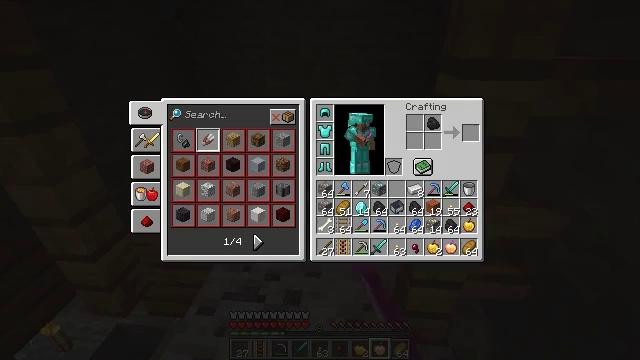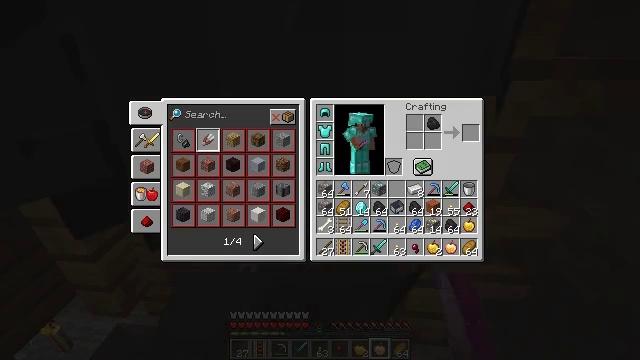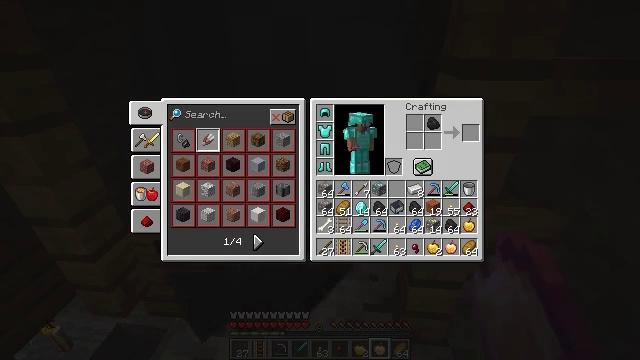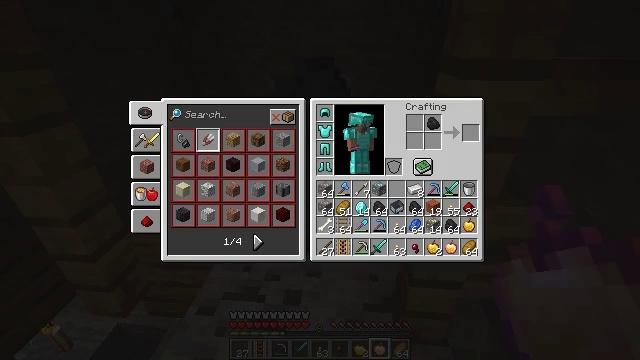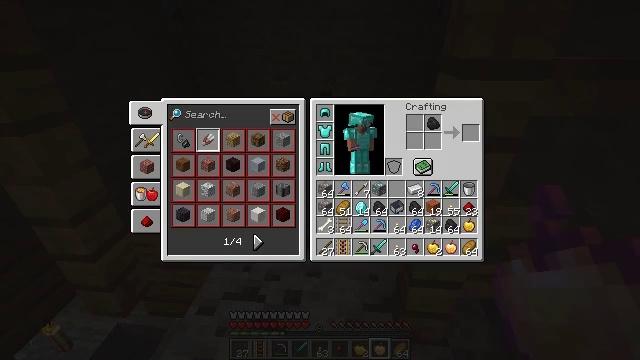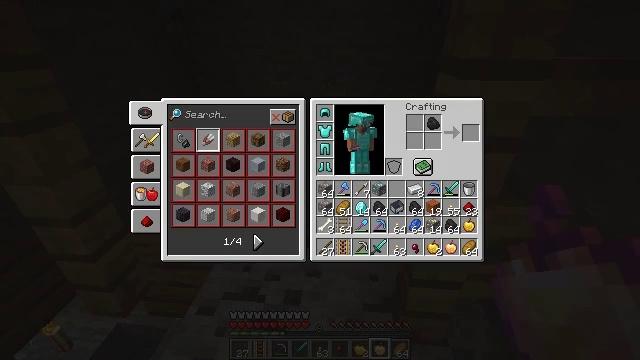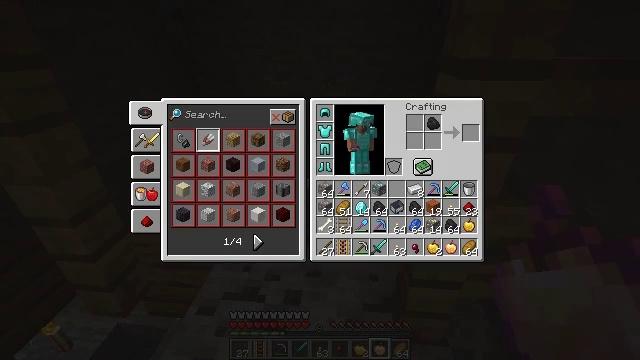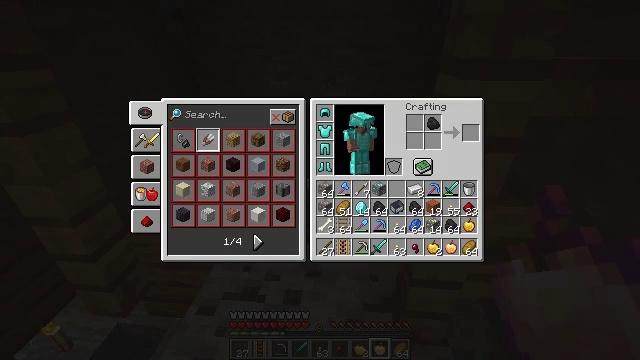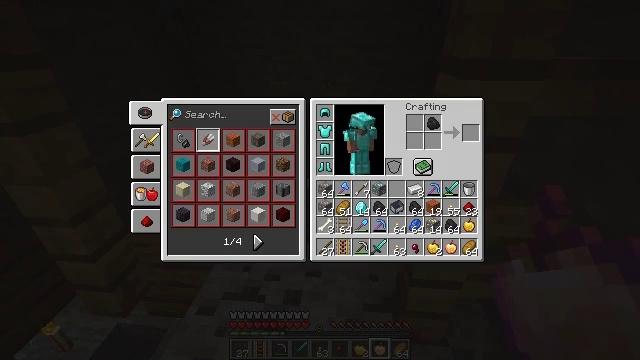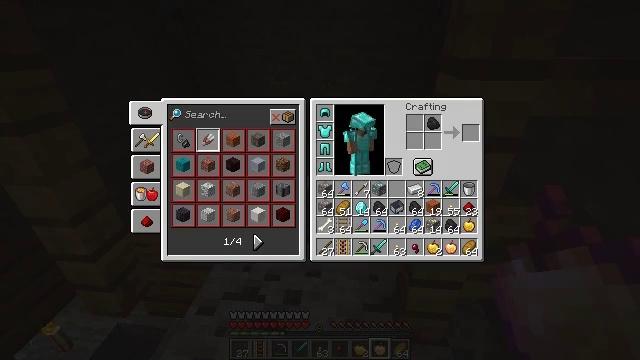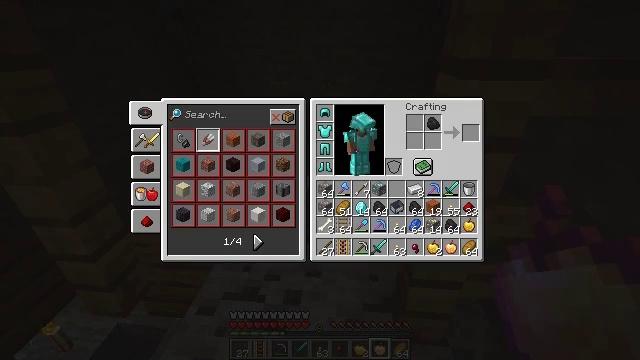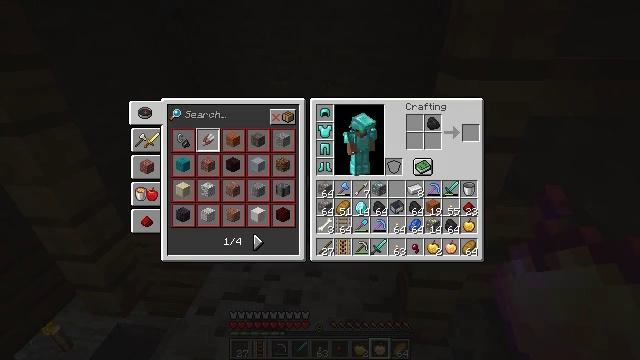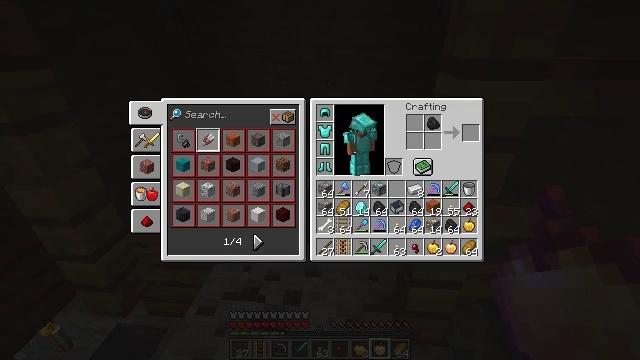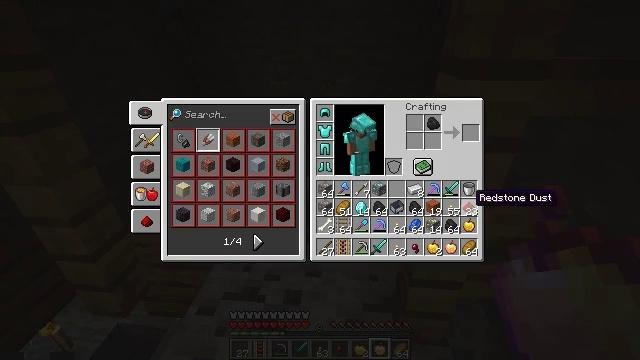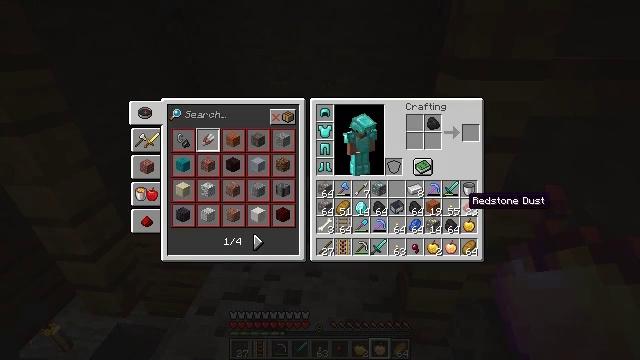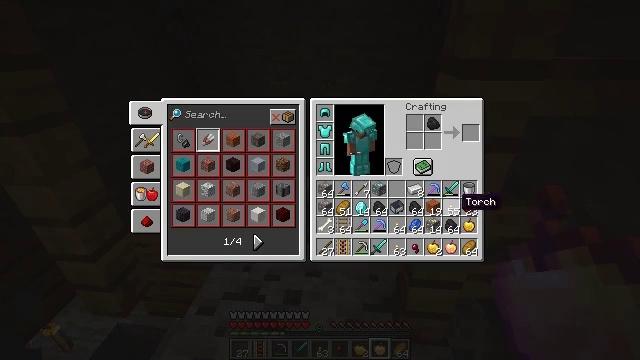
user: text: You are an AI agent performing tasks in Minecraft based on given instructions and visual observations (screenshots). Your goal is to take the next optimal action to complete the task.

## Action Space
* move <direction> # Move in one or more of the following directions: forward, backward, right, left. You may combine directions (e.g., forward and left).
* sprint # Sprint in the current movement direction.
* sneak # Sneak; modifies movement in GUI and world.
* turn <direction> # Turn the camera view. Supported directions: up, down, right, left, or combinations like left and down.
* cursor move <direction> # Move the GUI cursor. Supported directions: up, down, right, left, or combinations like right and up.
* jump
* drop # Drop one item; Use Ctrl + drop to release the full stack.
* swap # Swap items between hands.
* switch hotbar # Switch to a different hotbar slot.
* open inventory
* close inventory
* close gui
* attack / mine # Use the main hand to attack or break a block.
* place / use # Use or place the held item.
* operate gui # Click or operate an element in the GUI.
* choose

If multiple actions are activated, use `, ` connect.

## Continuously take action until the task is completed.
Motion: motion action
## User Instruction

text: Drop a redstone.
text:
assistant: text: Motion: open gui
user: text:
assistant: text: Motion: no_op
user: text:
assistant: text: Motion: no_op
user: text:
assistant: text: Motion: no_op
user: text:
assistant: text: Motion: no_op
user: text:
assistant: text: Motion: cursor move down
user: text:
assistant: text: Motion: cursor move down
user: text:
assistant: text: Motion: cursor move down
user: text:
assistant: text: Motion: cursor move down
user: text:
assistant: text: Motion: cursor move left and down
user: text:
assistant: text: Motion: no_op
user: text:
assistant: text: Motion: no_op
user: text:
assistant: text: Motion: cursor move left
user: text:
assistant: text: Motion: cursor move left
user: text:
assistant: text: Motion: cursor move left
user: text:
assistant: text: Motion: no_op
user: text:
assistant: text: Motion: no_op
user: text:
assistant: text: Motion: no_op
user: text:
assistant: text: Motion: no_op
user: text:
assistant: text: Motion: no_op
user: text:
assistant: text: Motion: no_op
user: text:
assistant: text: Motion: no_op
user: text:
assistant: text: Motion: no_op
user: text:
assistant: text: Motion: no_op
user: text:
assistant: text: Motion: no_op
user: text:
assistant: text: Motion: cursor move up
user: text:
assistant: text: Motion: cursor move up
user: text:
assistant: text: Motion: cursor move up
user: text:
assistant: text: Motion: no_op
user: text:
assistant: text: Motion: no_op